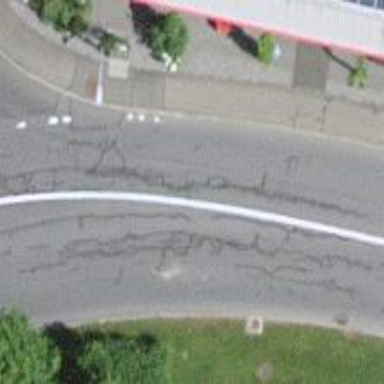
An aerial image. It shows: Asphalt road classified as tertiary.